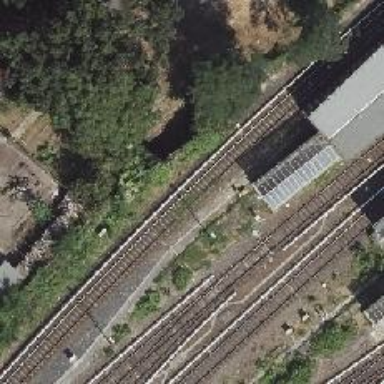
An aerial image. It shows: Railway milestone.